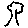
Label: tree